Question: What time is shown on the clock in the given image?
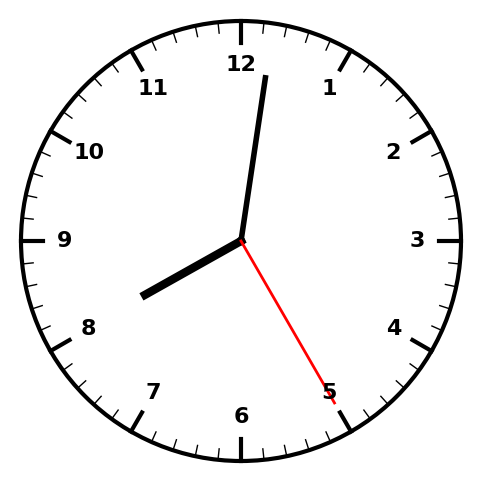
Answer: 08:01:25